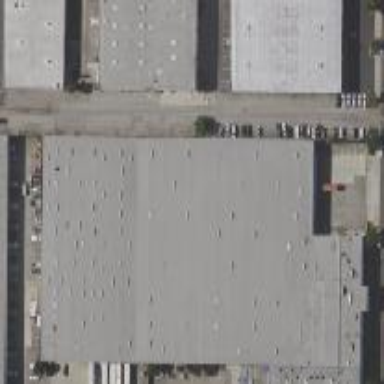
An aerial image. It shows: Industrial building.